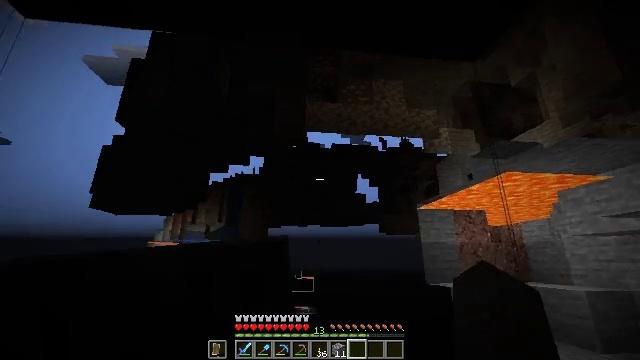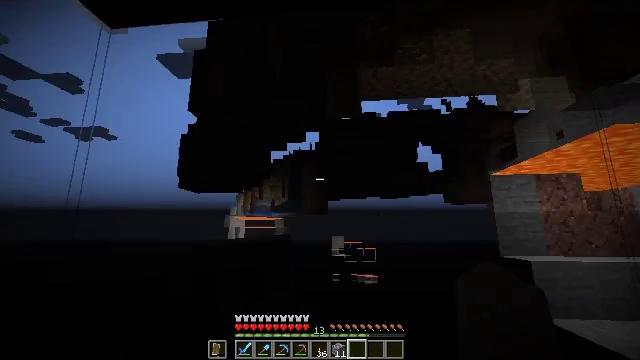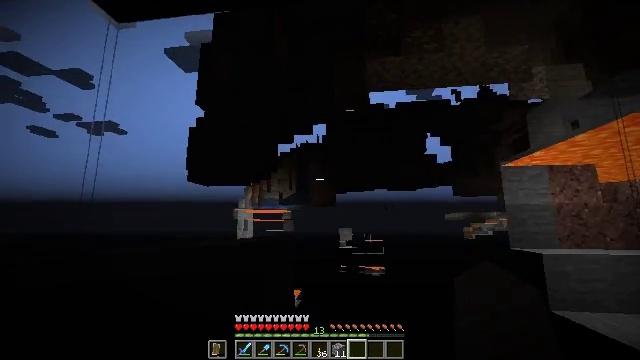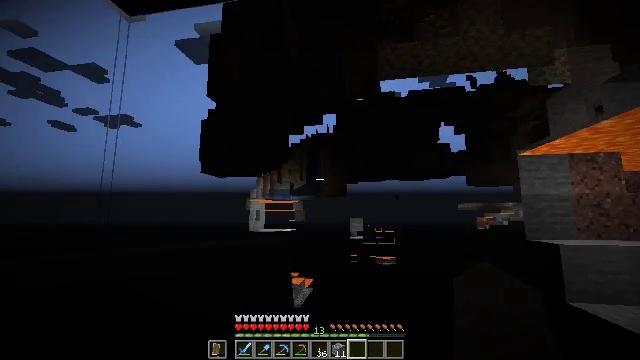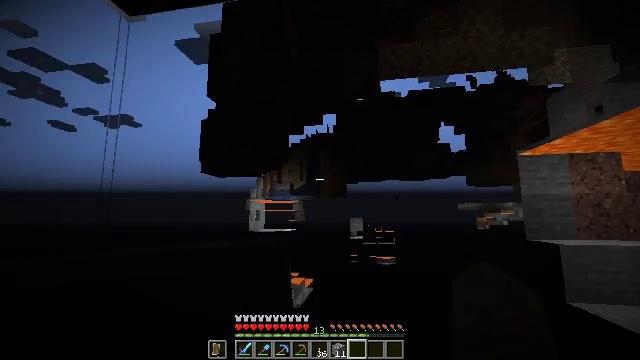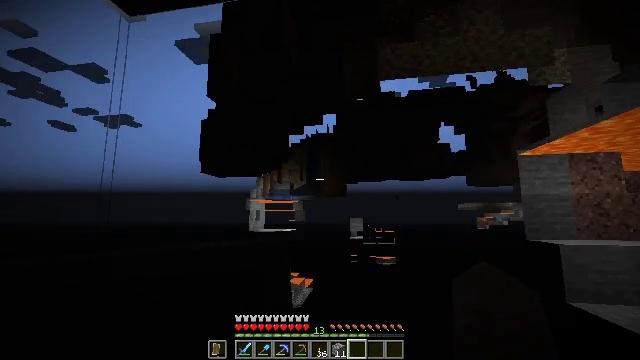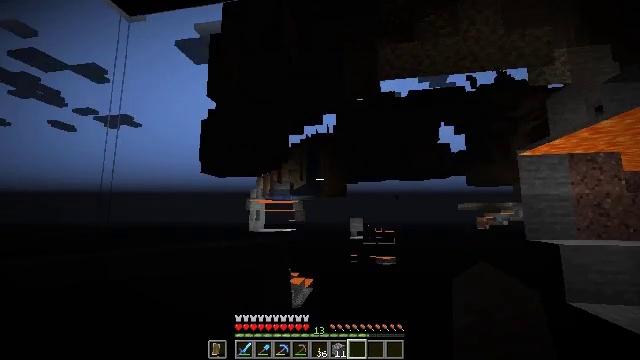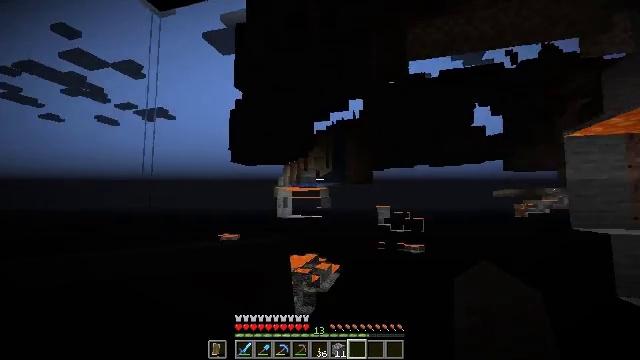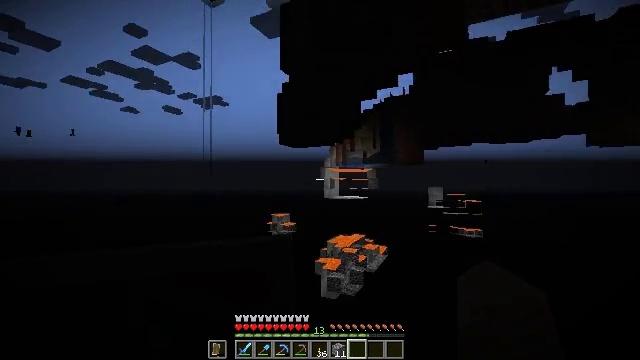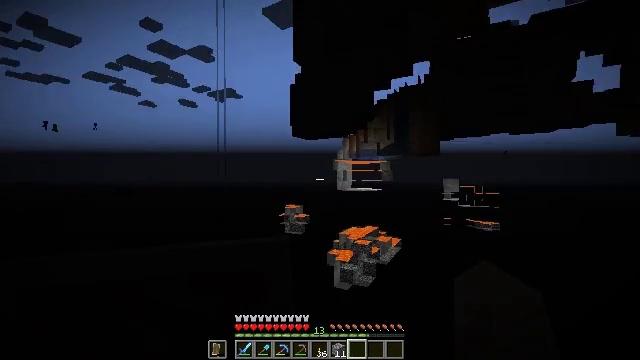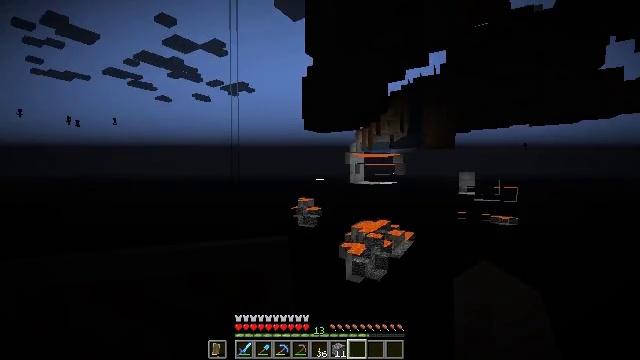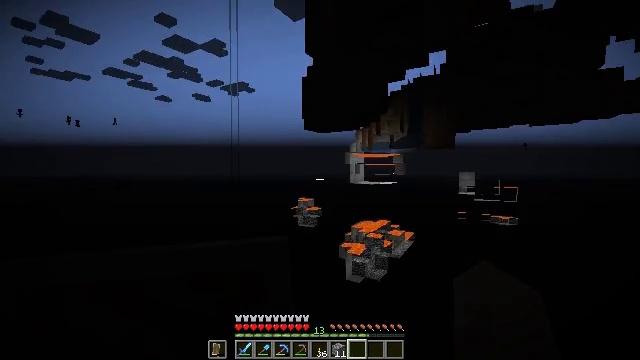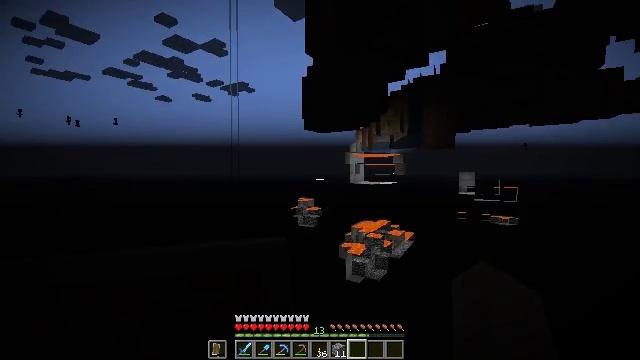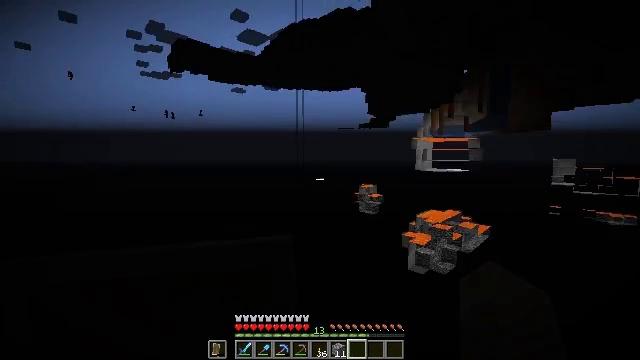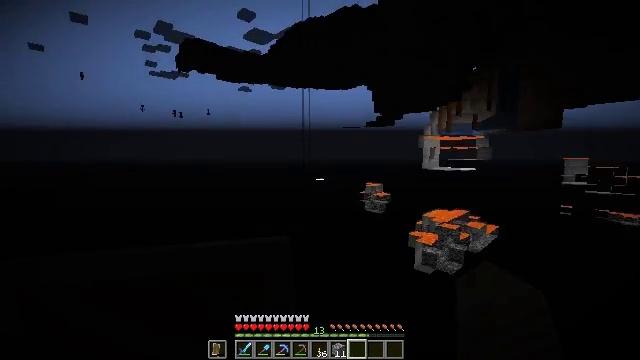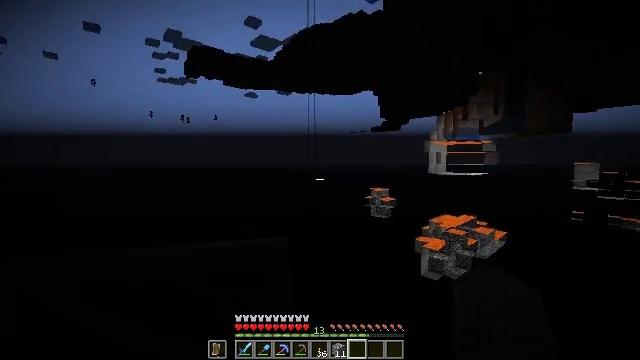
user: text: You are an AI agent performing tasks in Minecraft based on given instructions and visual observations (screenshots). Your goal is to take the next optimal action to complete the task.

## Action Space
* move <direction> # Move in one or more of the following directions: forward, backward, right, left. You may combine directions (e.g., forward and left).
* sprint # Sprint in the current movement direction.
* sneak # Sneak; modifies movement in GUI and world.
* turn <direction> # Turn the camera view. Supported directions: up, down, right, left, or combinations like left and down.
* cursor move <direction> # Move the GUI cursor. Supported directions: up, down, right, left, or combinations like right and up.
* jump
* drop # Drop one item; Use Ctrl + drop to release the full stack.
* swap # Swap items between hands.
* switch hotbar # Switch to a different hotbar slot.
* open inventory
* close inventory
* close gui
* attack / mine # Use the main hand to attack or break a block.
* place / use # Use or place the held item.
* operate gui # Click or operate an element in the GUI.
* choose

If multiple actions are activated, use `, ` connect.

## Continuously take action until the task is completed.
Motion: motion action
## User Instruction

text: Mine the piston head.
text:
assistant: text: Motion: turn left and down
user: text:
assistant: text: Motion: turn left and down
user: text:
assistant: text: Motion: turn left and down
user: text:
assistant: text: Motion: no_op
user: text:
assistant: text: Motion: no_op
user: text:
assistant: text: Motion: no_op
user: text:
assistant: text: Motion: turn left and down
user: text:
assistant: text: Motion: turn left and down
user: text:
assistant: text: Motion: turn left and down
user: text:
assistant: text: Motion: turn left and down
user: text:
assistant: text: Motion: no_op
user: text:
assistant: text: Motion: no_op
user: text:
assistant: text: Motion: turn left and down
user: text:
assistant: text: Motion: turn left
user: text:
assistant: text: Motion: turn left and up
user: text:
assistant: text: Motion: turn left and up
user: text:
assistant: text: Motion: turn left
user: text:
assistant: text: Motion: no_op
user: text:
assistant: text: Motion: no_op
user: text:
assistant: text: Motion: no_op
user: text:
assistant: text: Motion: no_op
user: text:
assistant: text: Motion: no_op
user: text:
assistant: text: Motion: turn right and down
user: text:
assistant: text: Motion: turn right and up
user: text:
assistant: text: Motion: turn right and up
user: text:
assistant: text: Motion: turn right
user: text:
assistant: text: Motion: no_op
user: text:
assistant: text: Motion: no_op
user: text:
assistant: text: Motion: no_op
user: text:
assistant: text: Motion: turn down